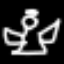
Label: angel